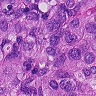
Metastatic tissue present: yes